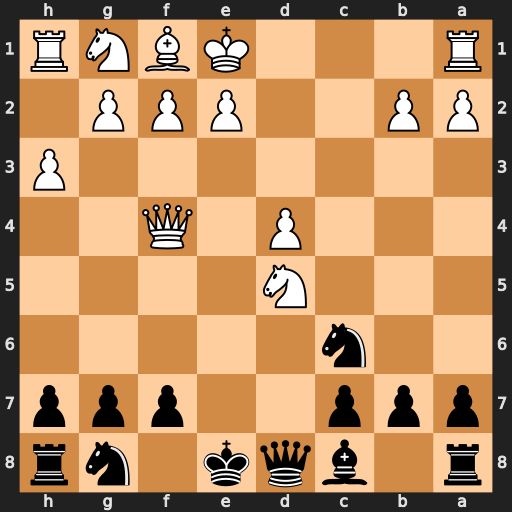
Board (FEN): r1bqk1nr/ppp2ppp/2n5/3N4/3P1Q2/7P/PP2PPP1/R3KBNR
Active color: b
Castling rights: KQkq
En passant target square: -
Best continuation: Qxd5